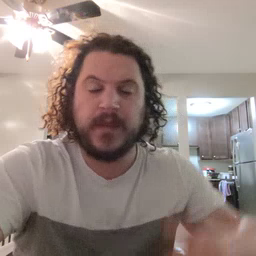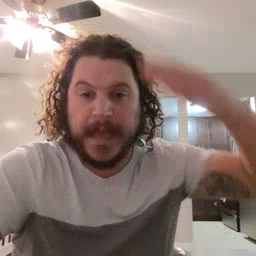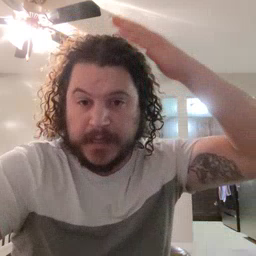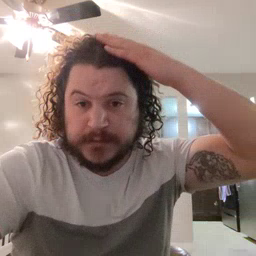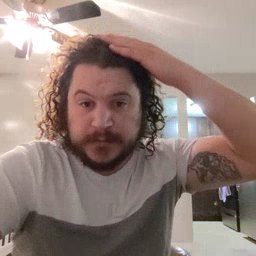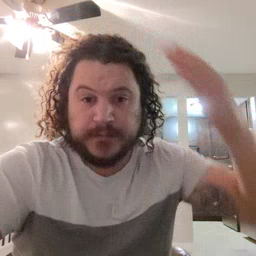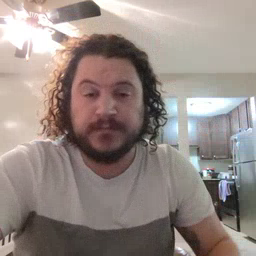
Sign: hat